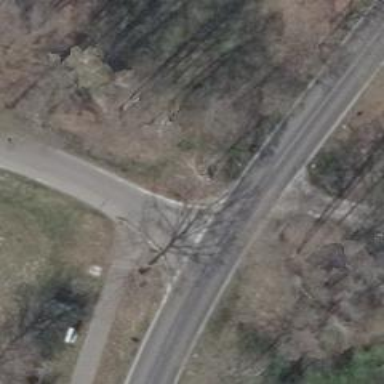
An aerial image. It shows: Unclassified road with asphalt surface.